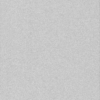
Label: dusty